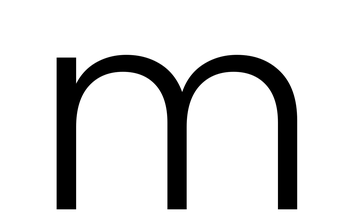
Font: Poppins-Light